Field crop: maize
Growth stage: 1
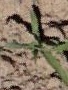
Species: maize